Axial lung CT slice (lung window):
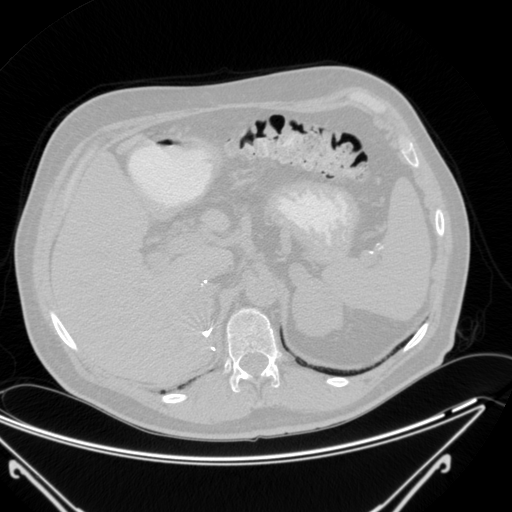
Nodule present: no